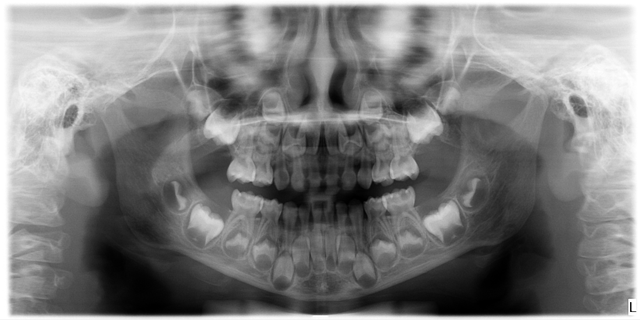
child